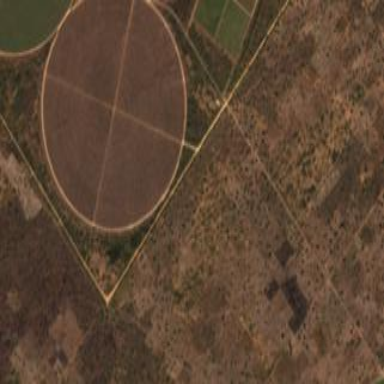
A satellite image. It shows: Farmland used to grow sugar cane crops.